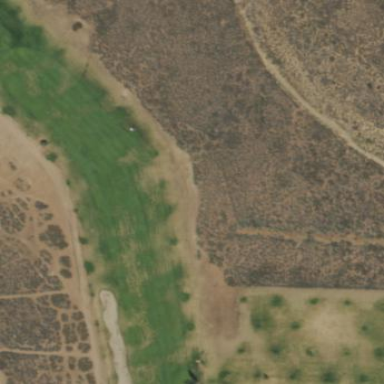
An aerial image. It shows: Golf fairway in the image.